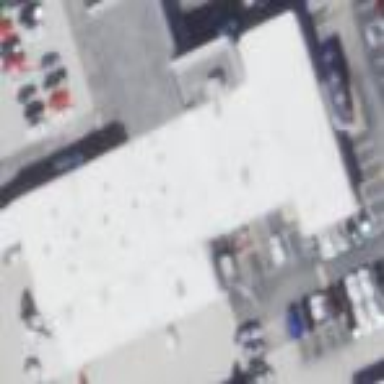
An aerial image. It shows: Industrial building.